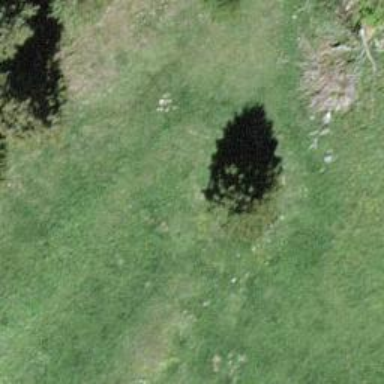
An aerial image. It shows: Needle-leaved tree in natural setting.